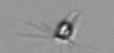
Label: Calciopappus